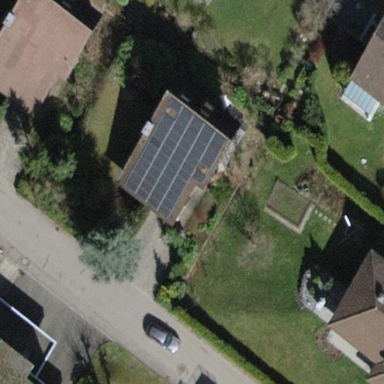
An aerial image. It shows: Solar power generator with photovoltaic panels.